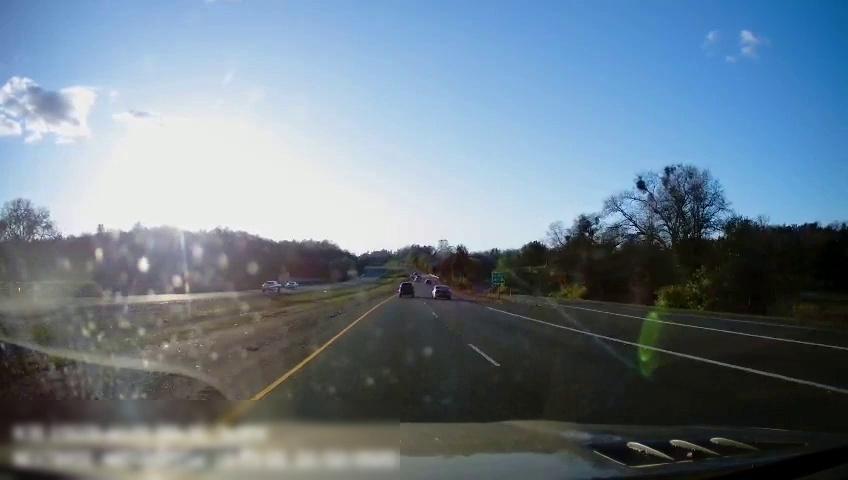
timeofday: Day
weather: Sunny
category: Drivable Space
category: Drivable Space
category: Vehicles | Car
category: Vehicles | Car
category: Vehicles | SUV
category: Vehicles | SUV
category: Vehicles | Car
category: Lanes | Current Lane
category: Lanes | Current Lane
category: Lanes | Alternate Lane
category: Lanes | Alternate Lane
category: Lanes | Alternate Lane
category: Traffic | Signs
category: Traffic | Signs